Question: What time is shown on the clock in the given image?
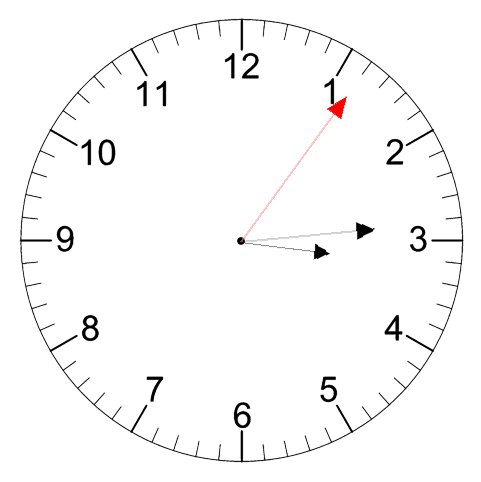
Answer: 03:14:06